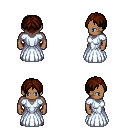
a pixel art fantasy rpg character, male body template, human, dark skin, underdress, gold greaves, brown parted hairstyle, maroon shoes, four views (front, back, left, right), 2x2 character sprite sheet, small pixel art, hard edges, no anti-aliasing